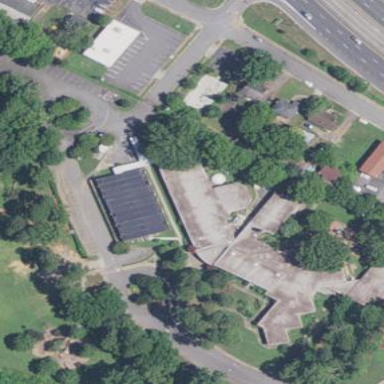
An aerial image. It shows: School building.